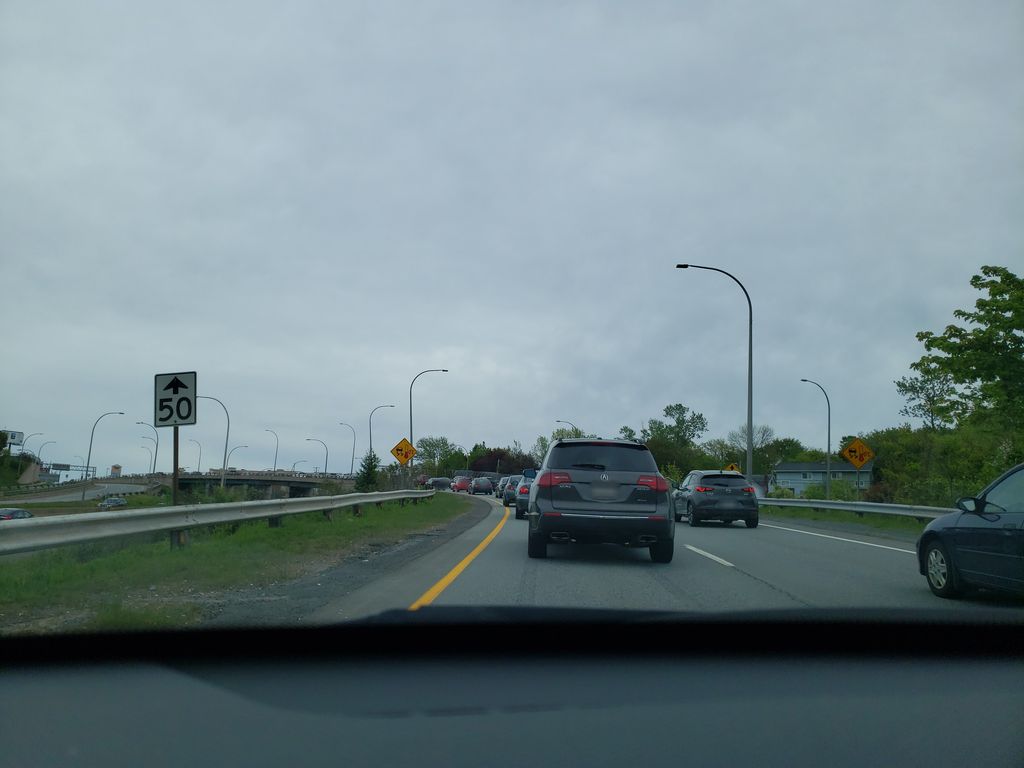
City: halifax